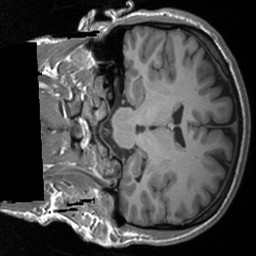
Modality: T1w
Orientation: coronal
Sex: male
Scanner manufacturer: siemens
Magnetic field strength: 3 T
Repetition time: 1.9 s
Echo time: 0.00226 s